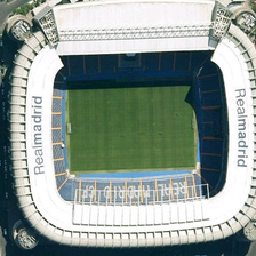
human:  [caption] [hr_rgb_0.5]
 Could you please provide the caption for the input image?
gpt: A square stadium with a white awning is surrounded by roads.

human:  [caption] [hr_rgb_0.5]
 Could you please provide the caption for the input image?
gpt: a road with cars is near a white stadium .

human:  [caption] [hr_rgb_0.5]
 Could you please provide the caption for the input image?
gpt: the white roof and the blue bleachers of this stadium spell realmadrids .

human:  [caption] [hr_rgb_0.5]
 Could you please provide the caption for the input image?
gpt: The white awakening and square stadium are surrounded by the road.

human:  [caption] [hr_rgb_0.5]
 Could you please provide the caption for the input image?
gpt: a square stadium with white curtains is closed by streets.